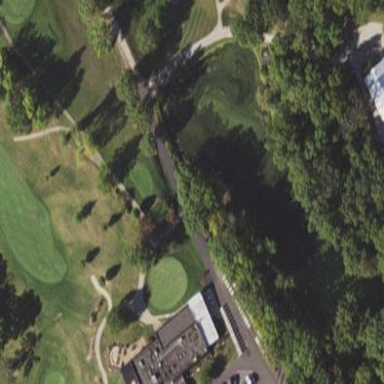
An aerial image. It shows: Scenic view of water hazard on golf course. The natural water feature adds beauty to the landscape.